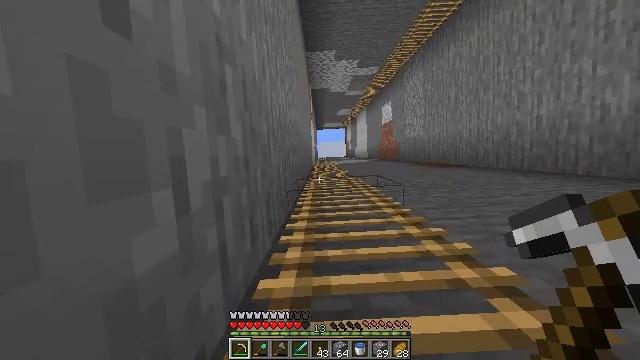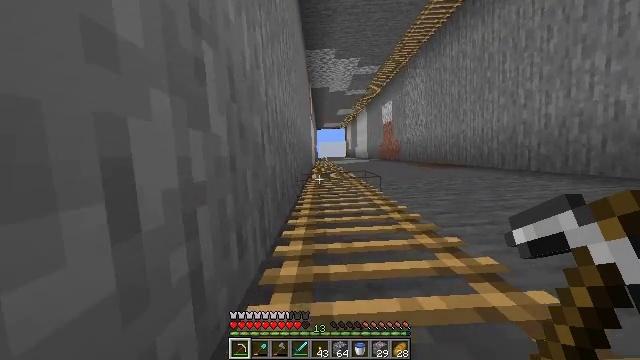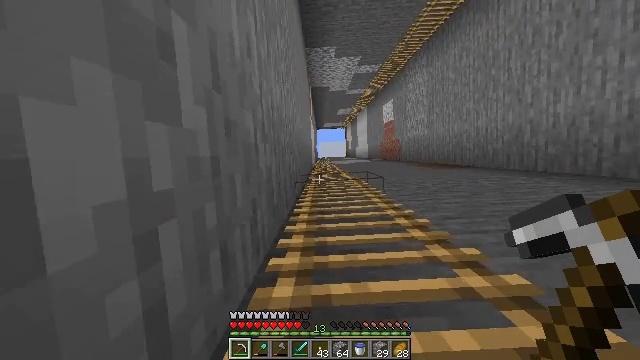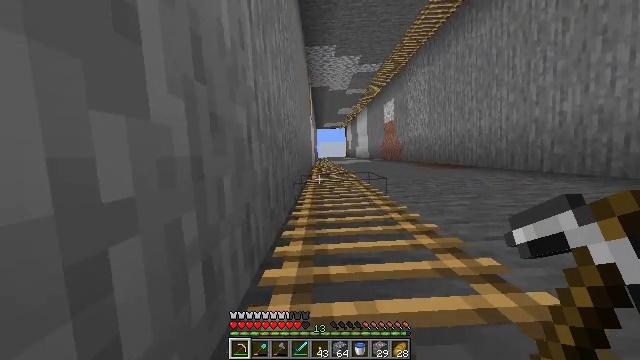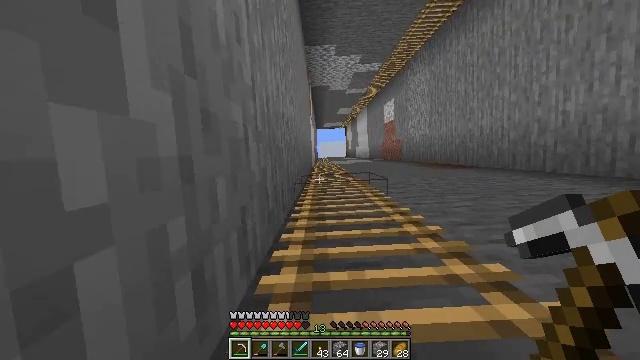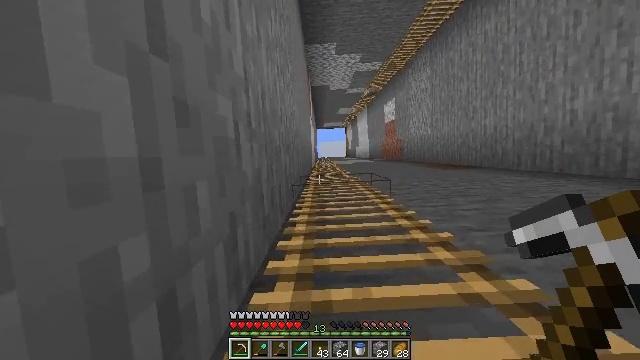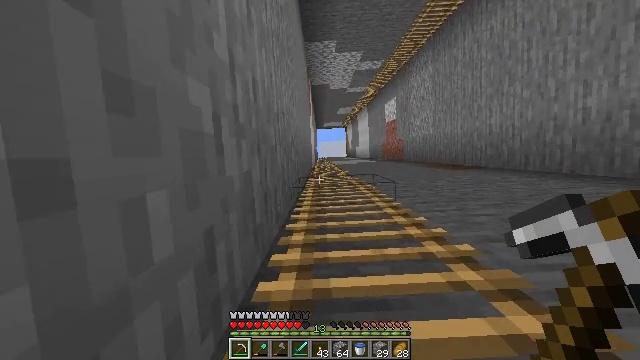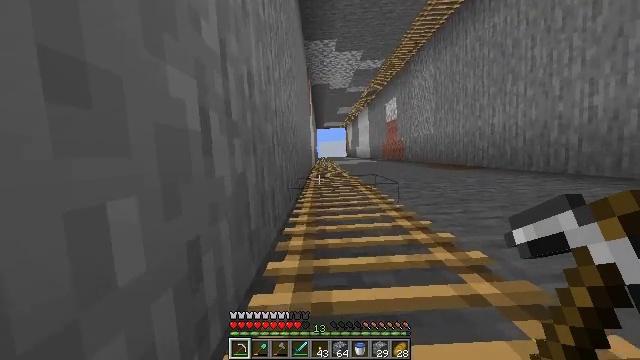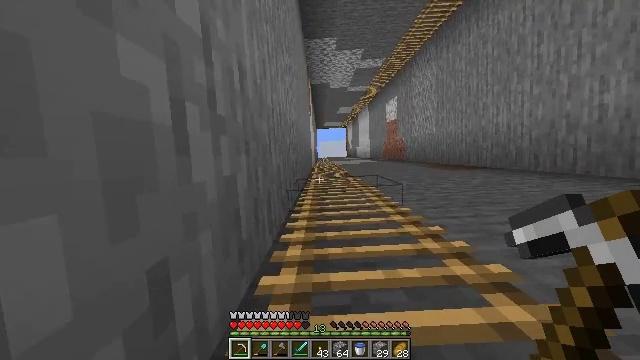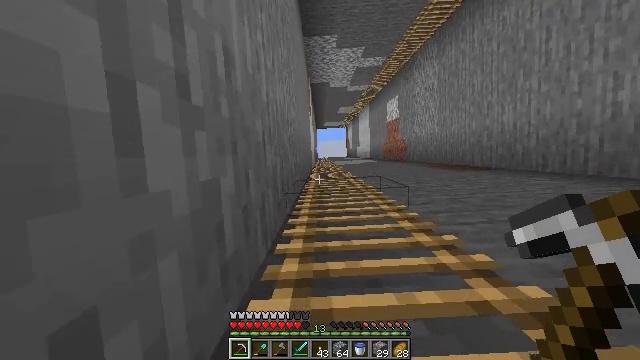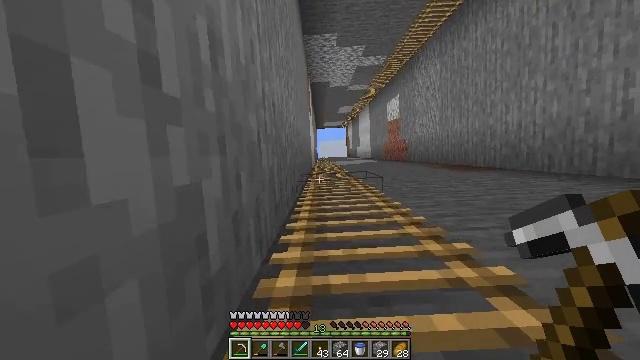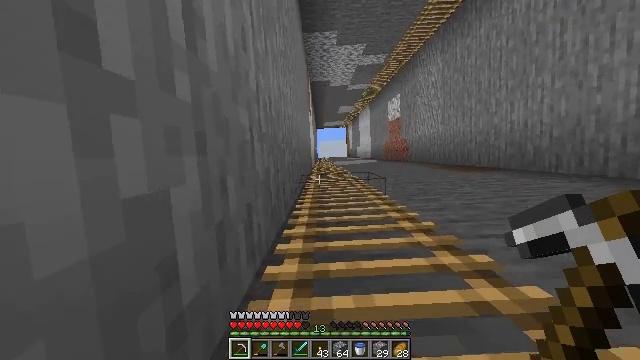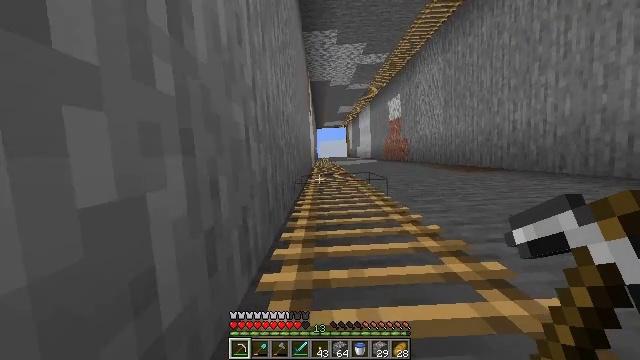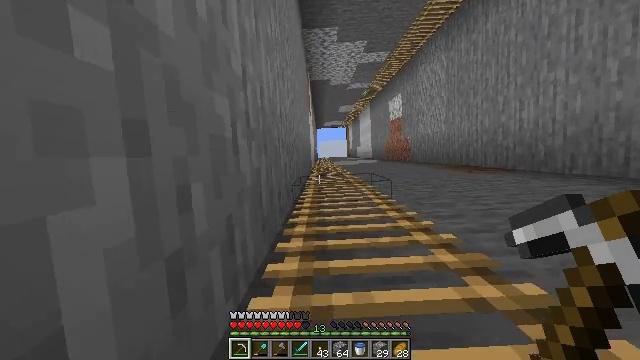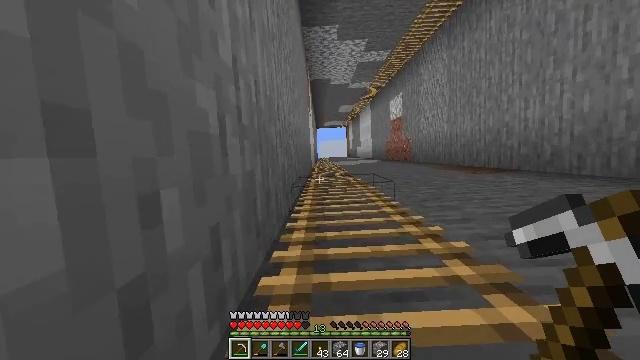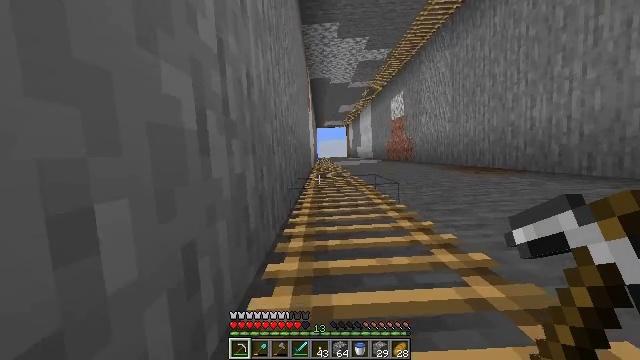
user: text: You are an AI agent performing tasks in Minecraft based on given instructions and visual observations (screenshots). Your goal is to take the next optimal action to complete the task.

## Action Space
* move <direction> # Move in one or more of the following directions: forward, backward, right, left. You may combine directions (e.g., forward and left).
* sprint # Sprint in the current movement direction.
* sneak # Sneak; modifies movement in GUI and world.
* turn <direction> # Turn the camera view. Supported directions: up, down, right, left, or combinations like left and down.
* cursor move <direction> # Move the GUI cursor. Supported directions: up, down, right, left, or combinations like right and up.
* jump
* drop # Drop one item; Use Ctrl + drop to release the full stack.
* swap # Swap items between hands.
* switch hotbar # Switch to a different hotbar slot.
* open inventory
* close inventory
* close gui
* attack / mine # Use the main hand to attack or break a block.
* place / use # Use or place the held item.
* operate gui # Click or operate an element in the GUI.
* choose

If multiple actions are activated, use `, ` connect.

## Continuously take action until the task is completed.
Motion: motion action
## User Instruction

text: Collect carrots by breaking the crop.
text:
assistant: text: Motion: move forward, jump
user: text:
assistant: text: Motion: move forward, jump
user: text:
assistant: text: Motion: move forward, jump
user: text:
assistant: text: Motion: move forward, jump
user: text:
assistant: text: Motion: move forward, jump
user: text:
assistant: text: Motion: move forward, jump
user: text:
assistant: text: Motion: move forward, jump
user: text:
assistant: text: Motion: move forward, jump
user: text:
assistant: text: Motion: move forward, jump
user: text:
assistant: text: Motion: move forward, jump
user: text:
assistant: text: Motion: move forward, jump
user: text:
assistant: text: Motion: move forward, jump
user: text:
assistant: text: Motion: move forward, jump
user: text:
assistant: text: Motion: move forward, jump
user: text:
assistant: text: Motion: move forward, jump
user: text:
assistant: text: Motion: move forward, jump
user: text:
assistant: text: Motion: move forward, jump
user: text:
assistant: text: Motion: move forward, jump
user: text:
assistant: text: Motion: move forward, jump
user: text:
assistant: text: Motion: move forward, jump
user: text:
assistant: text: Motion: move forward, jump
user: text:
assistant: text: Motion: move forward, jump
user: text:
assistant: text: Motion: move forward, jump
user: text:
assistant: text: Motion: move forward, jump
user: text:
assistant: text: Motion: move forward, jump
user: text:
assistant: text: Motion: move forward, jump
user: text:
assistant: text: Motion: move forward, jump
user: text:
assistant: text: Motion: move forward, jump
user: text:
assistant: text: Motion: move forward, jump
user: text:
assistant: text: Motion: move forward, jump